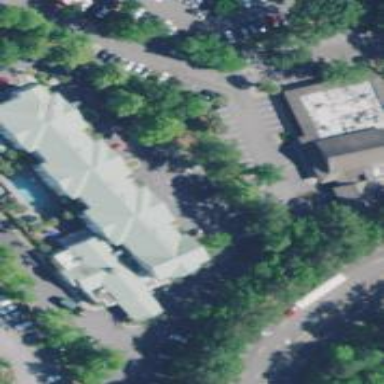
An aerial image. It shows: Hotel building.